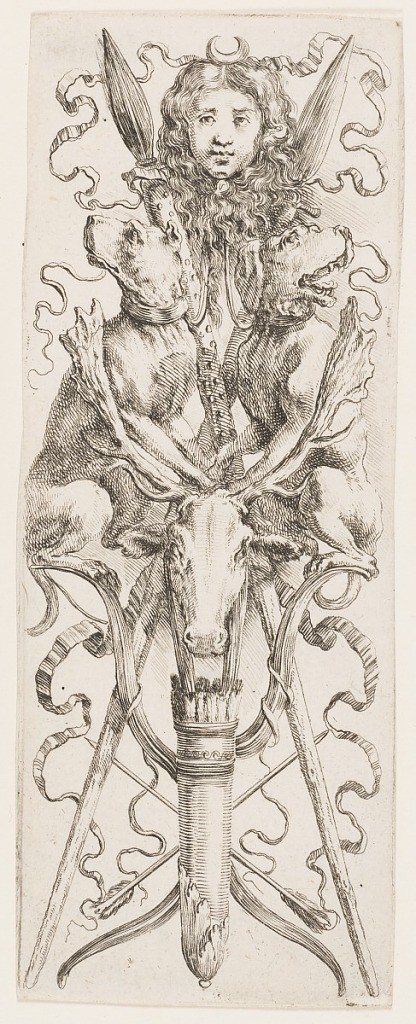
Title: Ornamenti o Grottesche (Grotesque Ornament)
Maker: Stefano della Bella, Italian, 1610–1664
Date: ca. 1653
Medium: Etching on laid paper
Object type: Print
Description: Vertical rectangle showing a symmetrical design on the theme of the hunt. At top the head of Diana crowned with a moon. Below, two hunting dogs and a stag's head. At bottom, crossed spears, a bow and quiver.